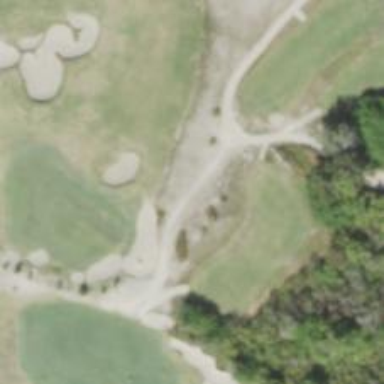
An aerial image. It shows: Pathway for golfing.